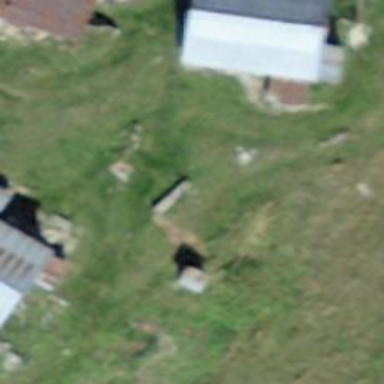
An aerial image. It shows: Isolated dwelling in the countryside.